Question: I apologize I am new to iphone programming.
I have created a Master-Detail Iphone application (so Navigation Controller came with the project). I segue to a new view controller I created through a UIBarButtonItem on the masterviewcontroller. However unlike the detailviewcontroller (that came with the project) I can not seem to get the navigationitem (or navigationbar?) to display on the view even though it appears in the scene list of my storyboard.
Heres some code and a screenshot:
In my masterviewcontroller.m viewdidload() function
'''
UIBarButtonItem *settingsButton = [[UIBarButtonItem alloc] initWithTitle:@"Settings" style:normal target:self action:@selector(goToSettings:)];
self.navigationItem.leftBarButtonItem = settingsButton;
'''
in my masterviewcontroller.m
'''
- (IBAction)goToSettings:(id)sender{
[self performSegueWithIdentifier:@"SettingsSegue" sender:self];
}
'''
I tried adding a title to the navigationitem during the viewDidLoad function of the new viewcontroller.m class i created (mentioned in this <URL>
'''
- (void)viewDidLoad
{
[super viewDidLoad];
// Do any additional setup after loading the view.
self.navigationItem.title = @"Settings";
self.navigationItem.leftBarButtonItem = self.editButtonItem;
}
'''
But it still shows up in my storyboard ( it shows up in the list under the scene but not in the display of the view)
So my question is why is it now showing up and how do I get it to? I want a back button like my detail view controller that came with the master-detail project.
EDIT#1
I have added a check for whether navigation controller is nil and it is not nil (the if statement is never entered) I also tried changing the navigation item to back and removing and none has worked.
'''
if(self.navigationItem == nil)
{
[ self.navigationItem init];
}
self.navigationItem.title = @"Settings";
self.navigationItem.leftBarButtonItem = self.navigationItem.backBarButtonItem;
'''
Now that I have enough reputation to show an image I can show that the navigation item shows up in the list but doesnt show up on the view

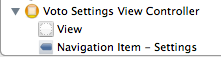
Answer: The Navigation item did not show up because of the "style" of my segue.
The segue that moved the scene from the master view controller to the settings view controller was set to 'modal'. It has to be set to 'push'. This is done from the storyboard on the utilities pane